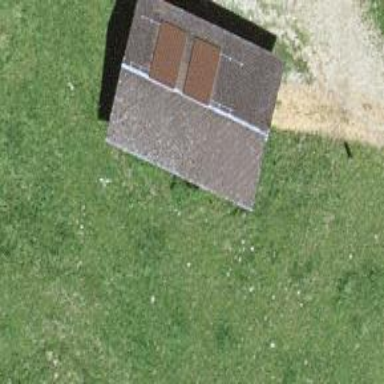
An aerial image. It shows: Barn.